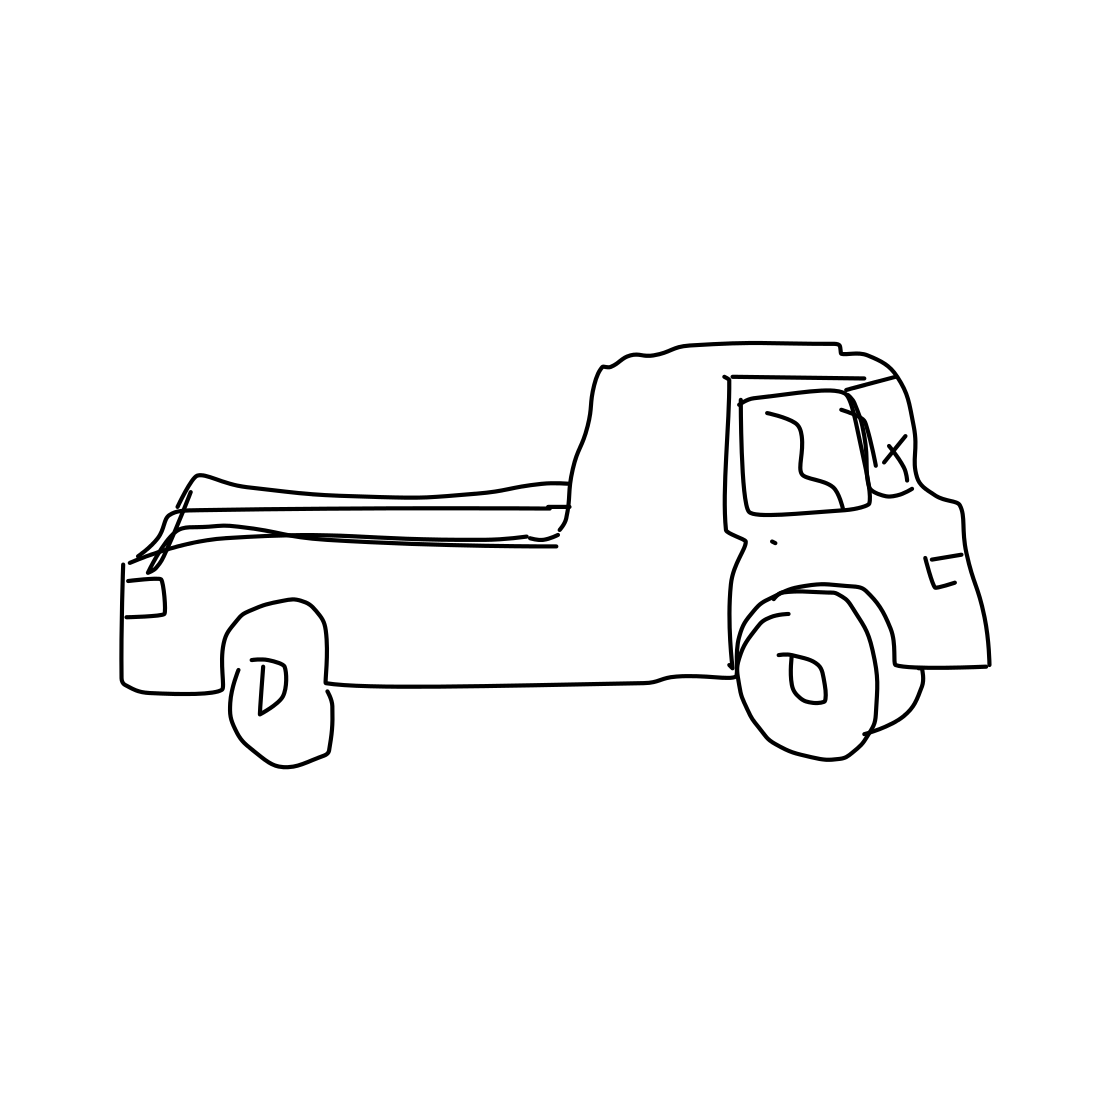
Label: pickup truck